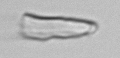
Label: detritus_transparent